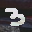
Label: 3